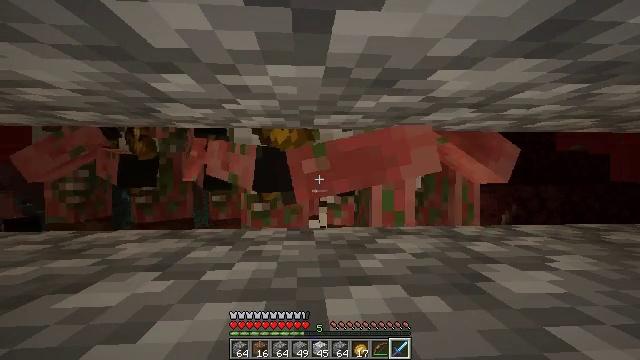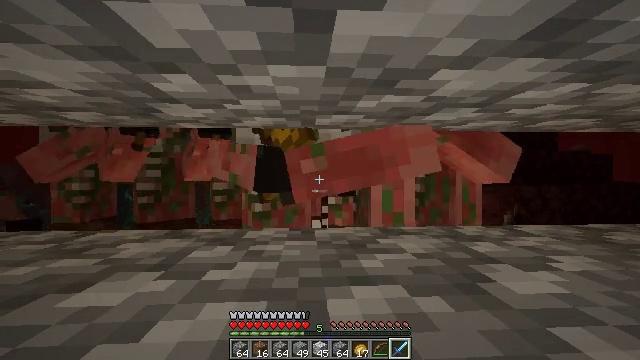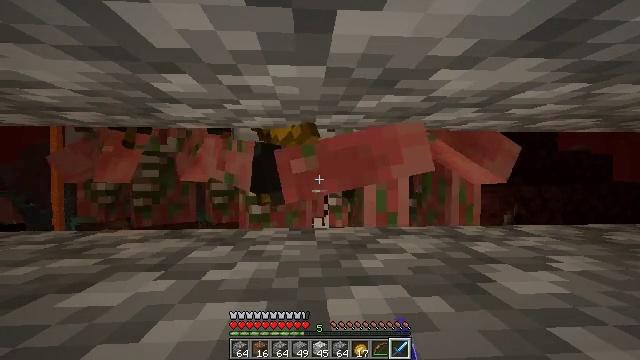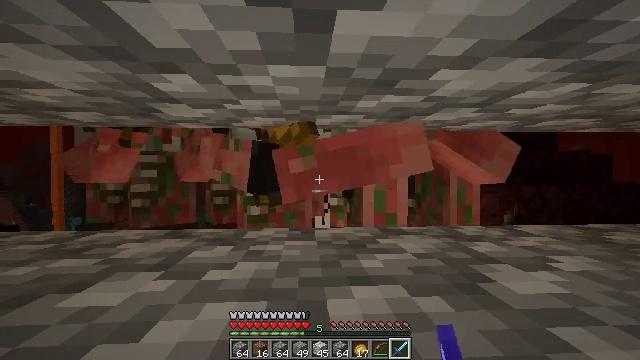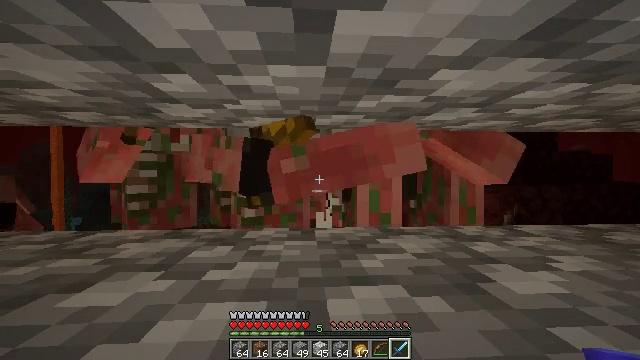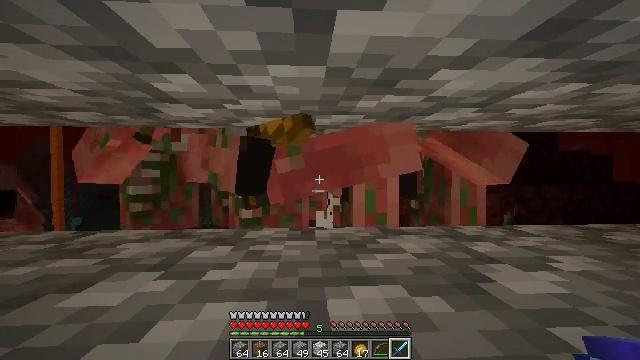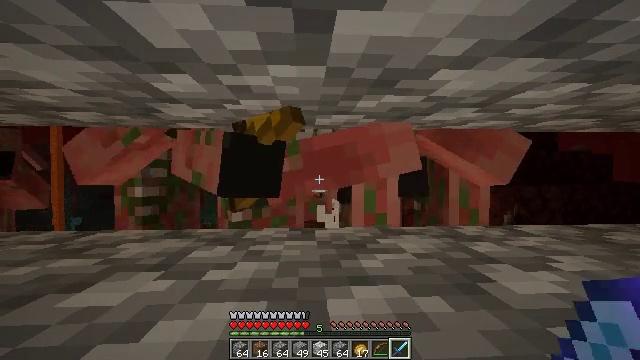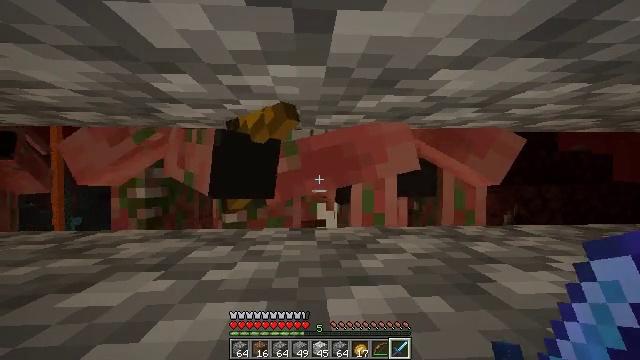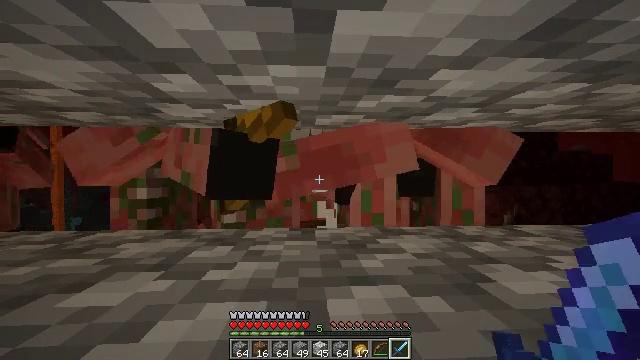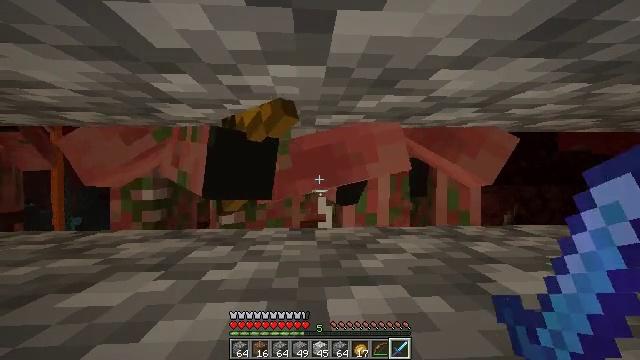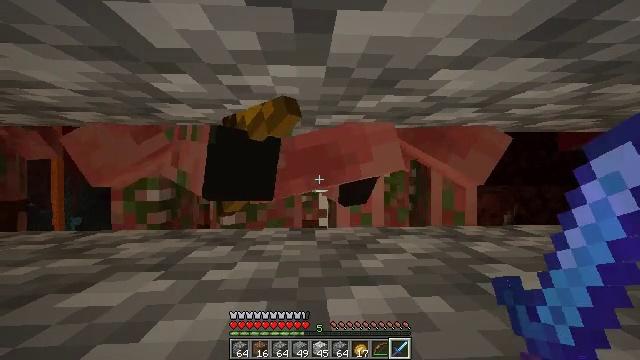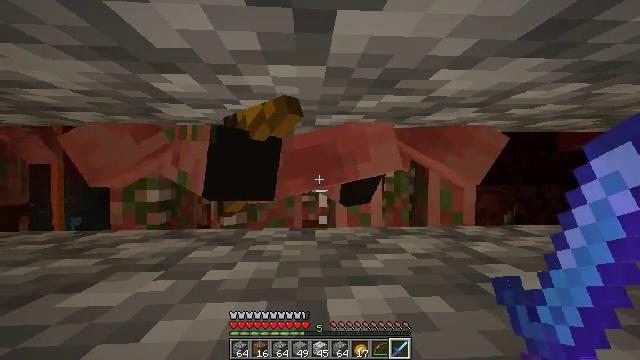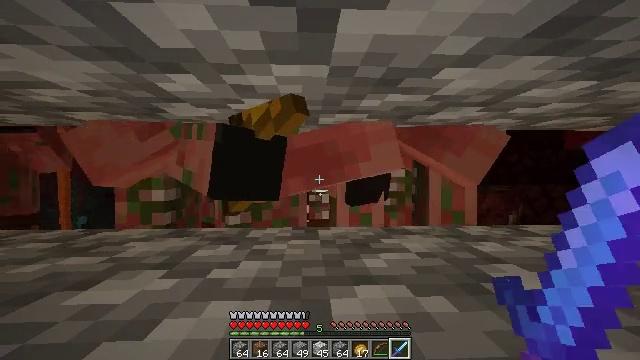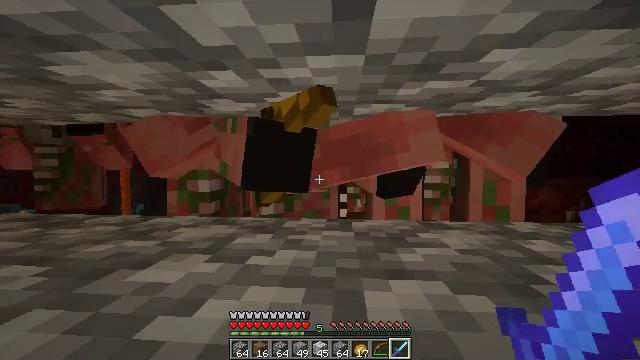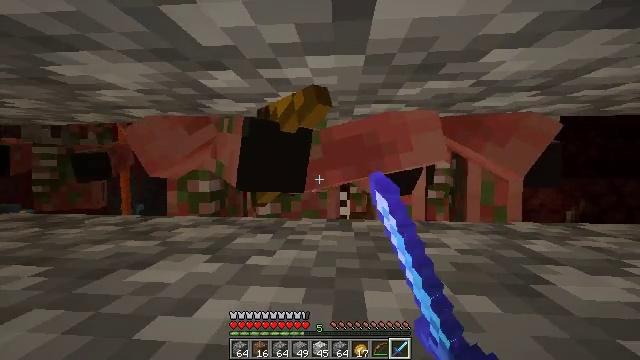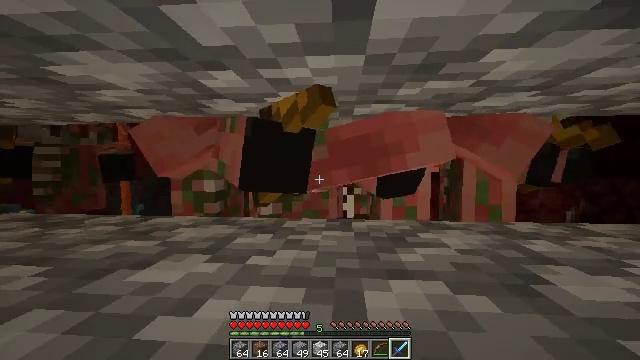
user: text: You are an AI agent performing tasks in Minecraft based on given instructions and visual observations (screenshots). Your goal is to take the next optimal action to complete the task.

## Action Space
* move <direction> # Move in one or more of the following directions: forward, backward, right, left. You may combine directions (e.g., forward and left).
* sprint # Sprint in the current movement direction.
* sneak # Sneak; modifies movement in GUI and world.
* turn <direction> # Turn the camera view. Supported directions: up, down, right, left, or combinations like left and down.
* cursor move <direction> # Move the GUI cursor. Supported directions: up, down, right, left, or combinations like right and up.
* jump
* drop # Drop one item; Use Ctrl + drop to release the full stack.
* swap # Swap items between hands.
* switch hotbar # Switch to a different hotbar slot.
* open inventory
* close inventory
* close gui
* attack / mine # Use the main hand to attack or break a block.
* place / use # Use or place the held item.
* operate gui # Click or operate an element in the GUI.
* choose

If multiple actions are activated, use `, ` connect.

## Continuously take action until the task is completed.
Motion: motion action
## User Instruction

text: Hunt the zombified piglin.
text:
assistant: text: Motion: no_op
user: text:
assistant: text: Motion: no_op
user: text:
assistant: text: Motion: no_op
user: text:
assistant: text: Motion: no_op
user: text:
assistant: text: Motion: no_op
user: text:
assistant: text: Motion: no_op
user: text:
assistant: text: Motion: no_op
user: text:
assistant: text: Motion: no_op
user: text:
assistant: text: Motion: no_op
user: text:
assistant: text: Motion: no_op
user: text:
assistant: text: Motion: no_op
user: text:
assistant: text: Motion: no_op
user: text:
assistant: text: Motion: turn left and down, attack / mine
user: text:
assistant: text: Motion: attack / mine
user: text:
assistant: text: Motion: attack / mine
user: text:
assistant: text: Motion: attack / mine
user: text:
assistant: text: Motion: no_op
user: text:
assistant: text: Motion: no_op